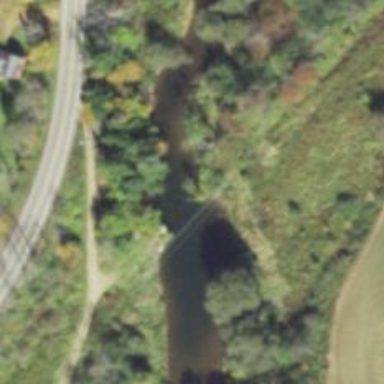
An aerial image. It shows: Abandoned railway bridge.